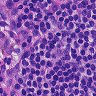
Metastatic tissue present: no